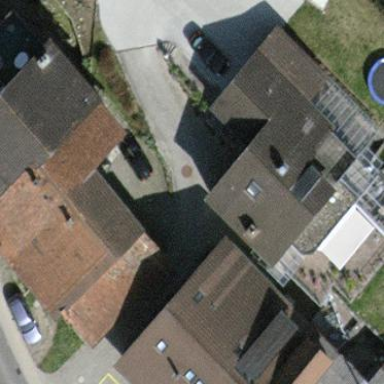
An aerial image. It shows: Terrace building.